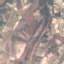
Land use / land cover class: PermanentCrop